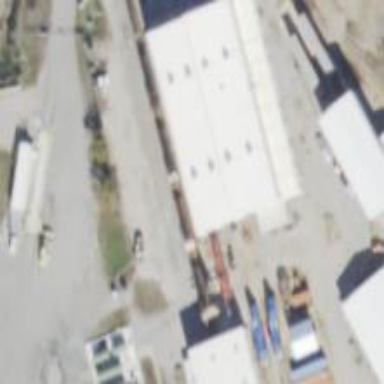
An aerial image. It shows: Building used as railway workshop.